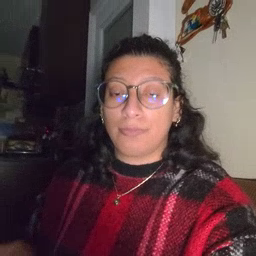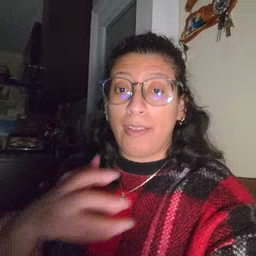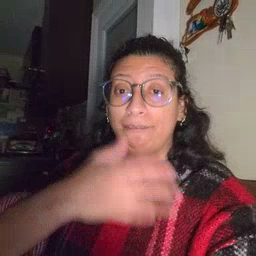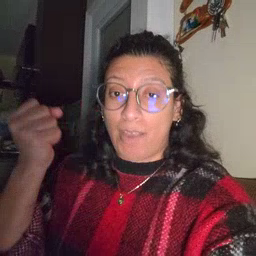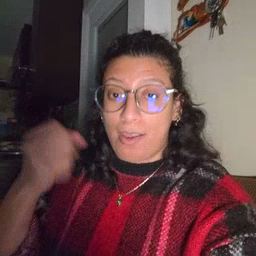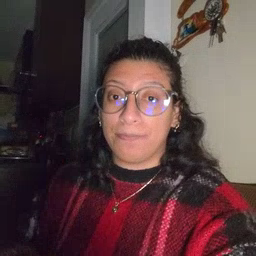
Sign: fast